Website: apple
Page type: customer-info-address
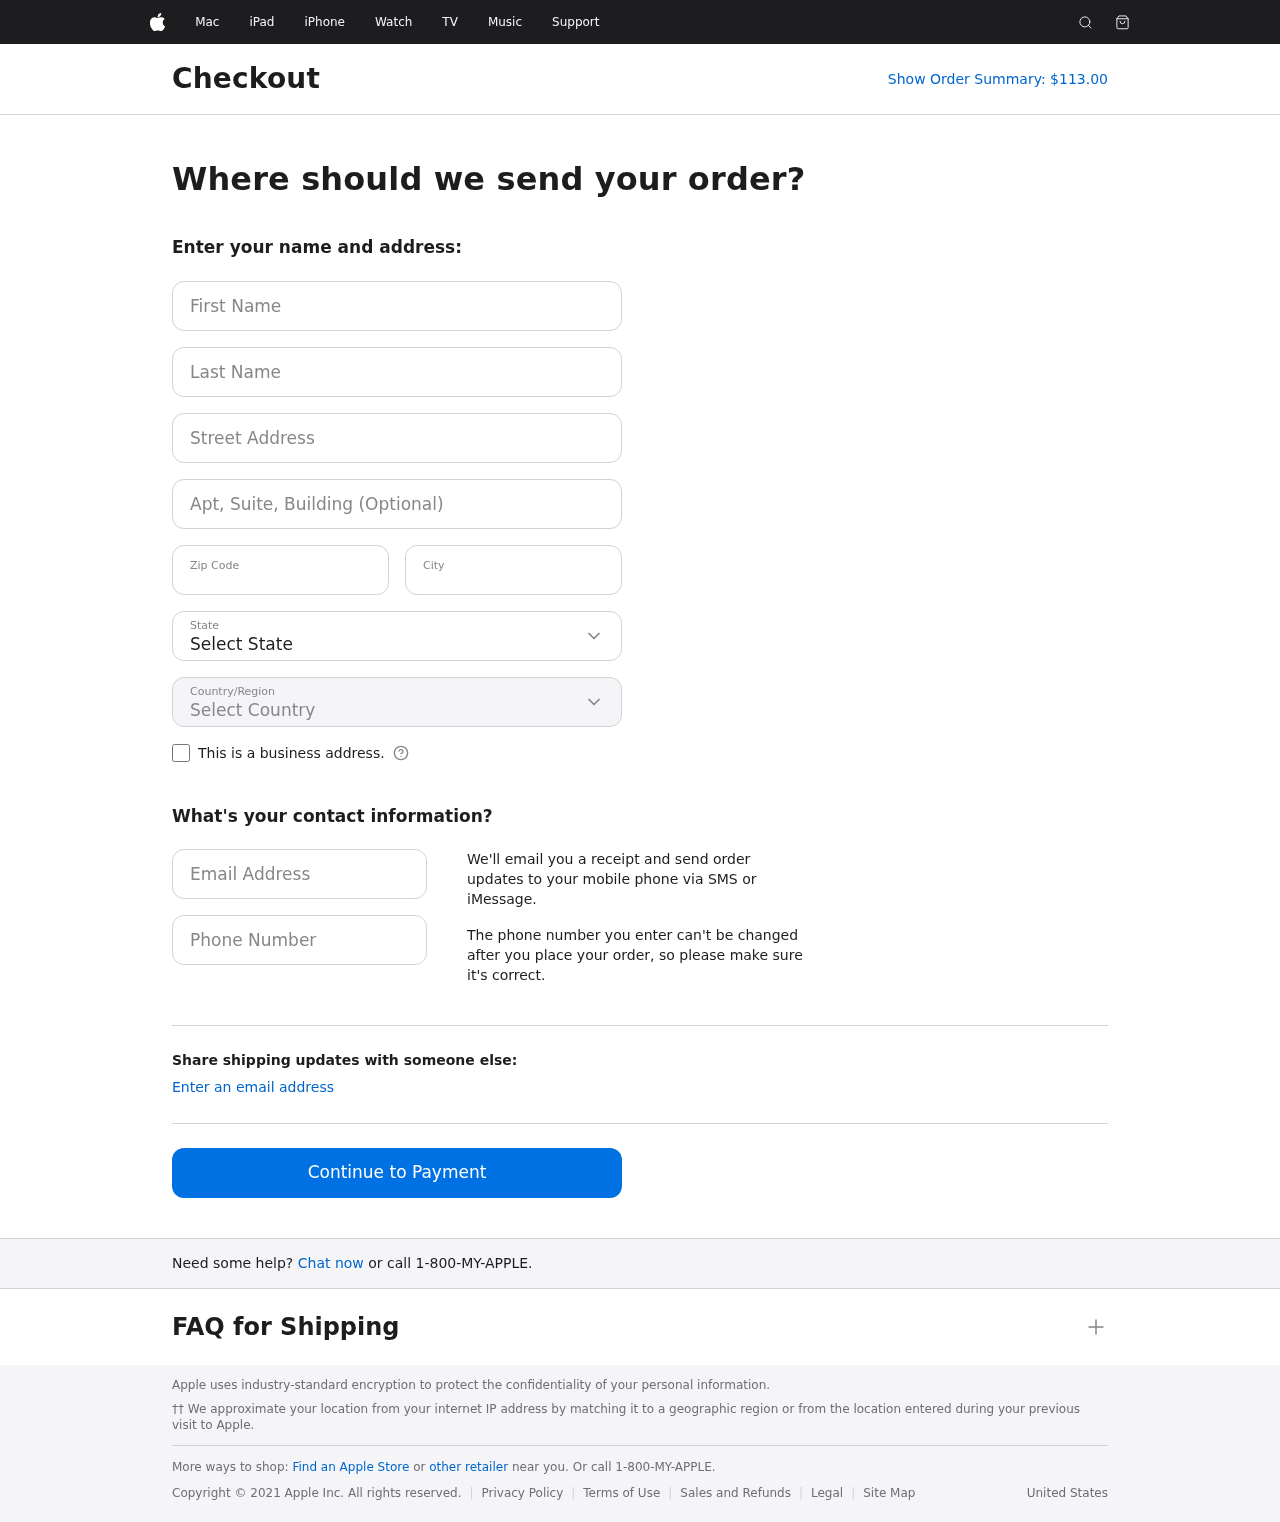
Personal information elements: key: PII_CITY
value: Marychester
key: PII_COUNTRY
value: United States
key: PII_EMAIL
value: william.kim@hotmail.com
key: PII_FIRSTNAME
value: William
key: PII_LASTNAME
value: Kim
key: PII_PHONE
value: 9763251384
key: PII_POSTCODE
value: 03550
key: PII_STATE
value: MP
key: PII_STREET
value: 67968 May Point
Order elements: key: ORDER_TOTAL
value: Show Order Summary: $113.00